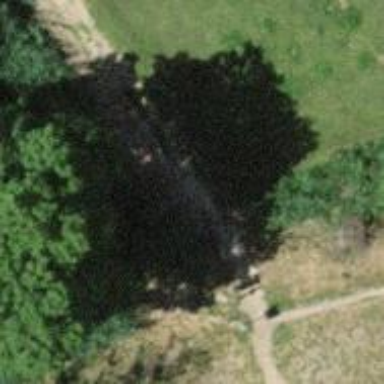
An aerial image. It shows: Path on bridge.